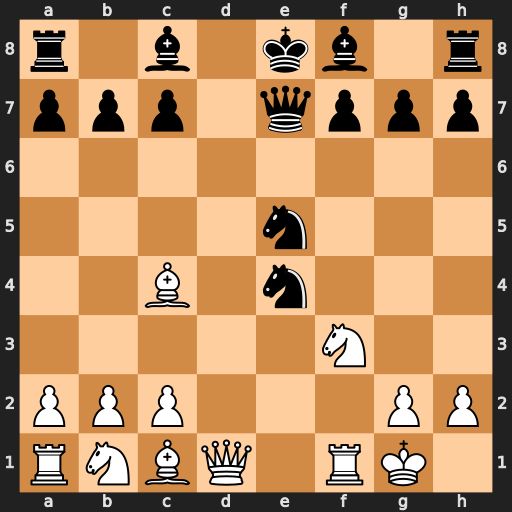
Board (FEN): r1b1kb1r/ppp1qppp/8/4n3/2B1n3/5N2/PPP3PP/RNBQ1RK1
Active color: w
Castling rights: kq
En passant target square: -
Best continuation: Nxe5 Qxe5 Bxf7+